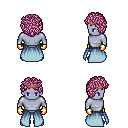
a pixel art fantasy rpg character, male body template, dark elf, purple skin, overskirt, teal pants, pink curly afro hairstyle, bronze tiara, gold gloves, maroon shoes, four views (front, back, left, right), 2x2 character sprite sheet, small pixel art, hard edges, no anti-aliasing